The image is an STFT spectrogram (time versus frequency) of a rolling-element bearing's vibration signal. What is the most likely bearing condition (normal, inner_race, outer_race, ball)?
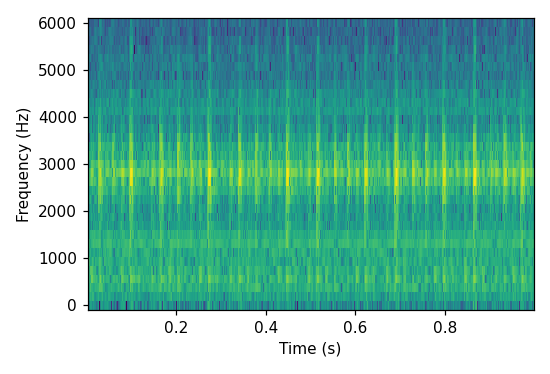
Answer: outer_race